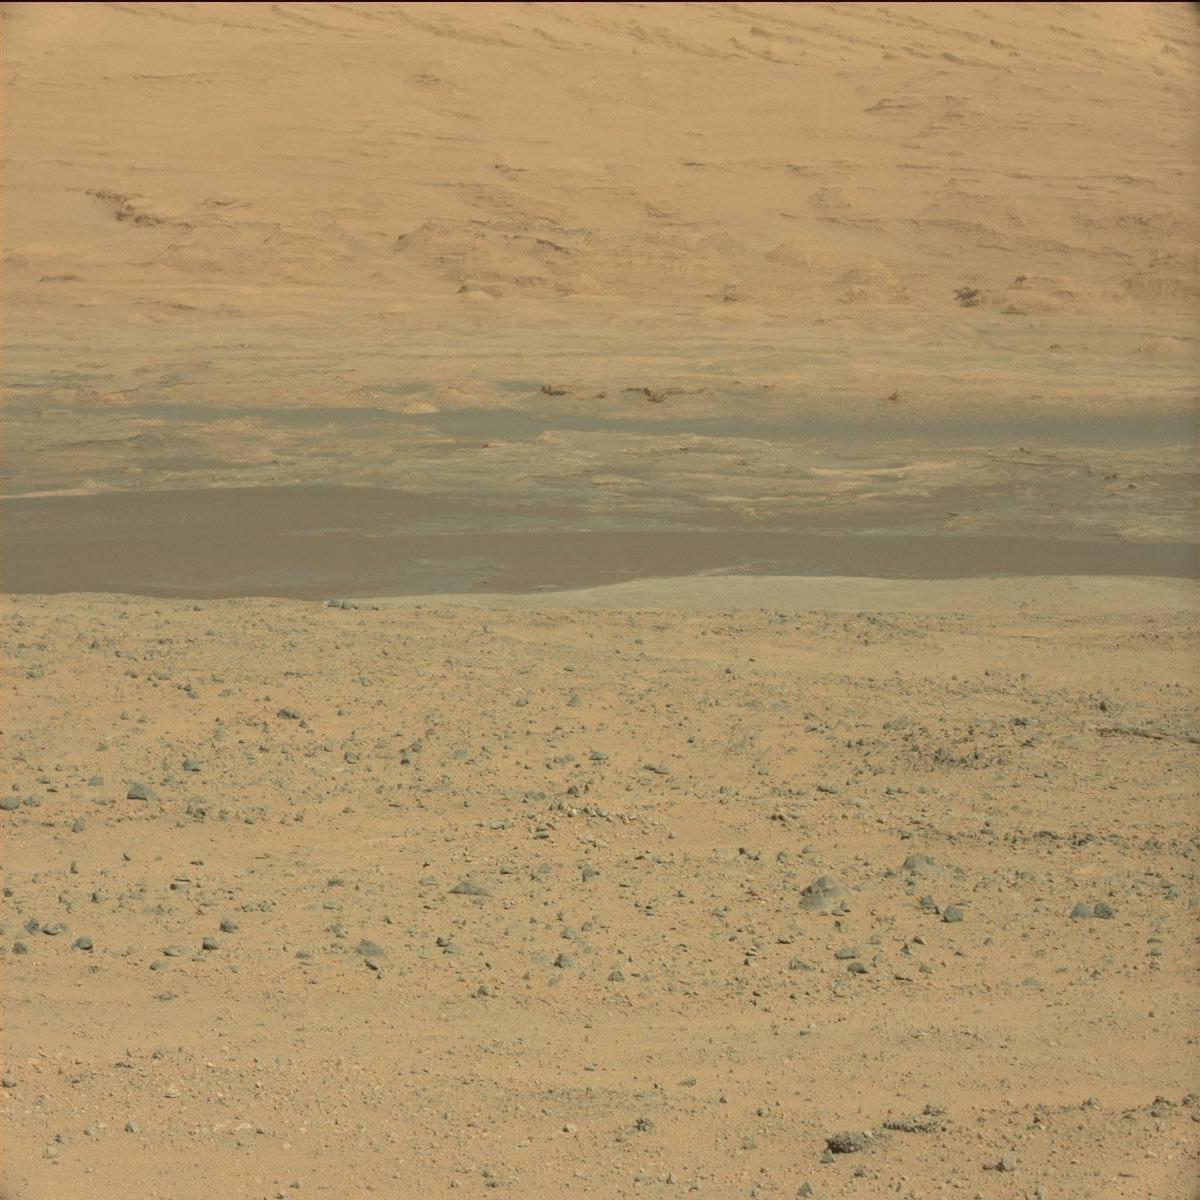
Terrain classes present: Bedrock, Ridge, Sand / Soil